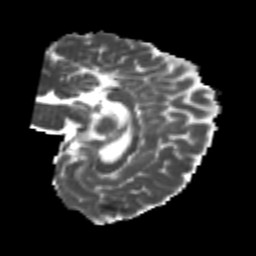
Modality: MD
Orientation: sagittal
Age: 23
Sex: female
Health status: healthy
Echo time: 0.074 s